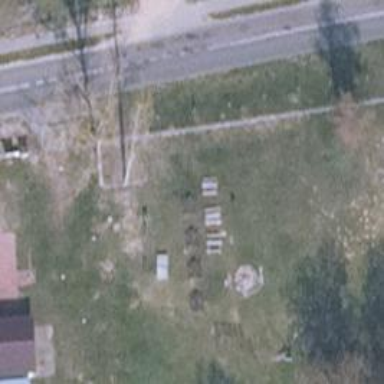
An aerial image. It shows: Memorial site with historic significance.